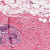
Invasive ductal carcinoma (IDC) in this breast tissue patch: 0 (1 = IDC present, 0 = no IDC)